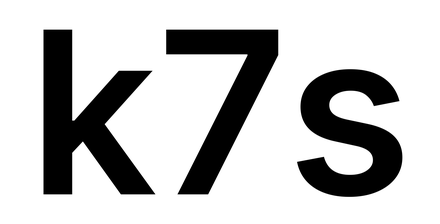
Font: Inter_SemiBold